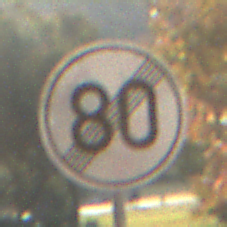
Verkehrszeichen: EndeGeschwindigkeit80
Umgebung: Outdoor, Nature
Tageszeit: SunriseSunset
Wetter: Clear
Licht: Natural
Jahreszeit: NotSpecified
Kontrast: HighContrast